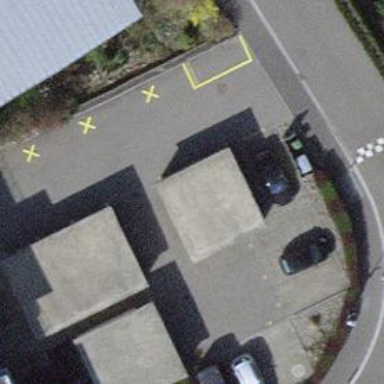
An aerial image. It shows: Garage.